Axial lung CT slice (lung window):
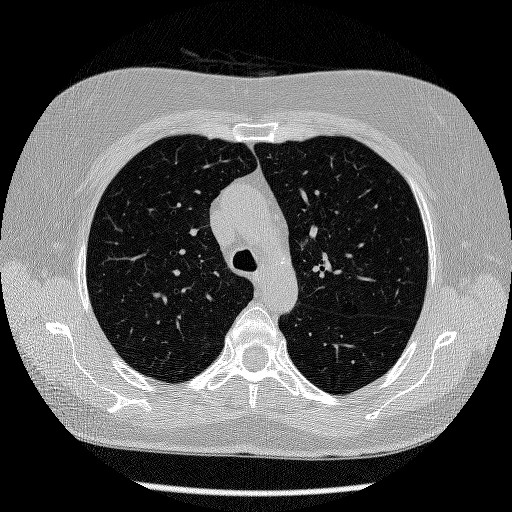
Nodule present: no